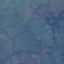
Land use / land cover: Pasture